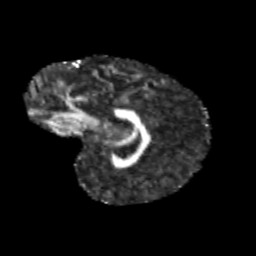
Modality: FA
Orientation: sagittal
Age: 12
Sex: male
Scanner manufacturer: siemens
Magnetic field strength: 3 T
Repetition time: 3.8 s
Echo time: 0.07 s